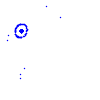
Particle: pion